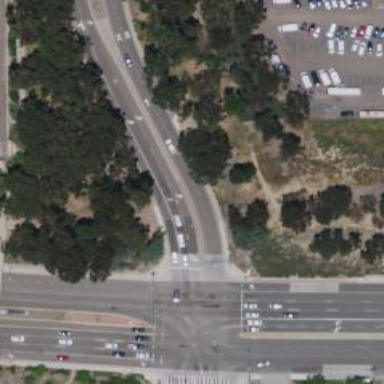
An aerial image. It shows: Tertiary road with separate sidewalks.